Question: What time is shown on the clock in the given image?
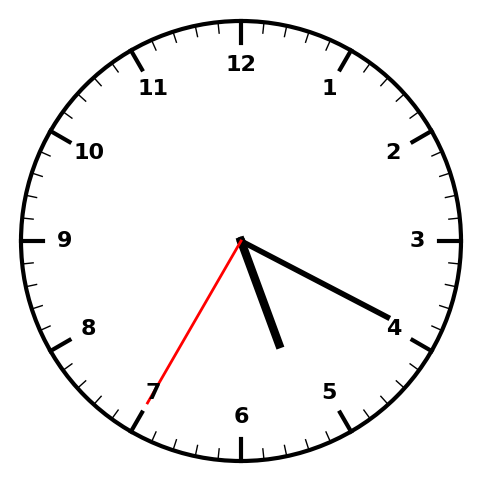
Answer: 05:19:35